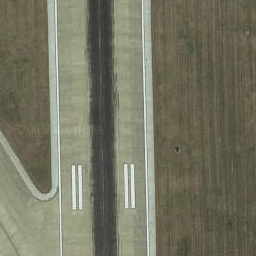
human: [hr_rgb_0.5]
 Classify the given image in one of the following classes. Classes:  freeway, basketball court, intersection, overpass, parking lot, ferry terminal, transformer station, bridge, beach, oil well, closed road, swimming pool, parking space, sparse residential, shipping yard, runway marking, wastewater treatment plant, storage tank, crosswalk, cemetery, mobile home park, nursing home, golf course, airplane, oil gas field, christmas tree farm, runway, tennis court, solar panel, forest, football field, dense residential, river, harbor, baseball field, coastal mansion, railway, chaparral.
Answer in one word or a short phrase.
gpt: runway